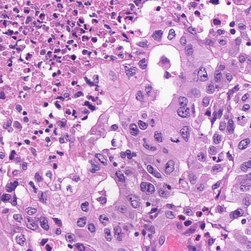
Tumor epithelial tissue: yes
Tumor-associated stroma tissue: no
Normal tissue: no